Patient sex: M
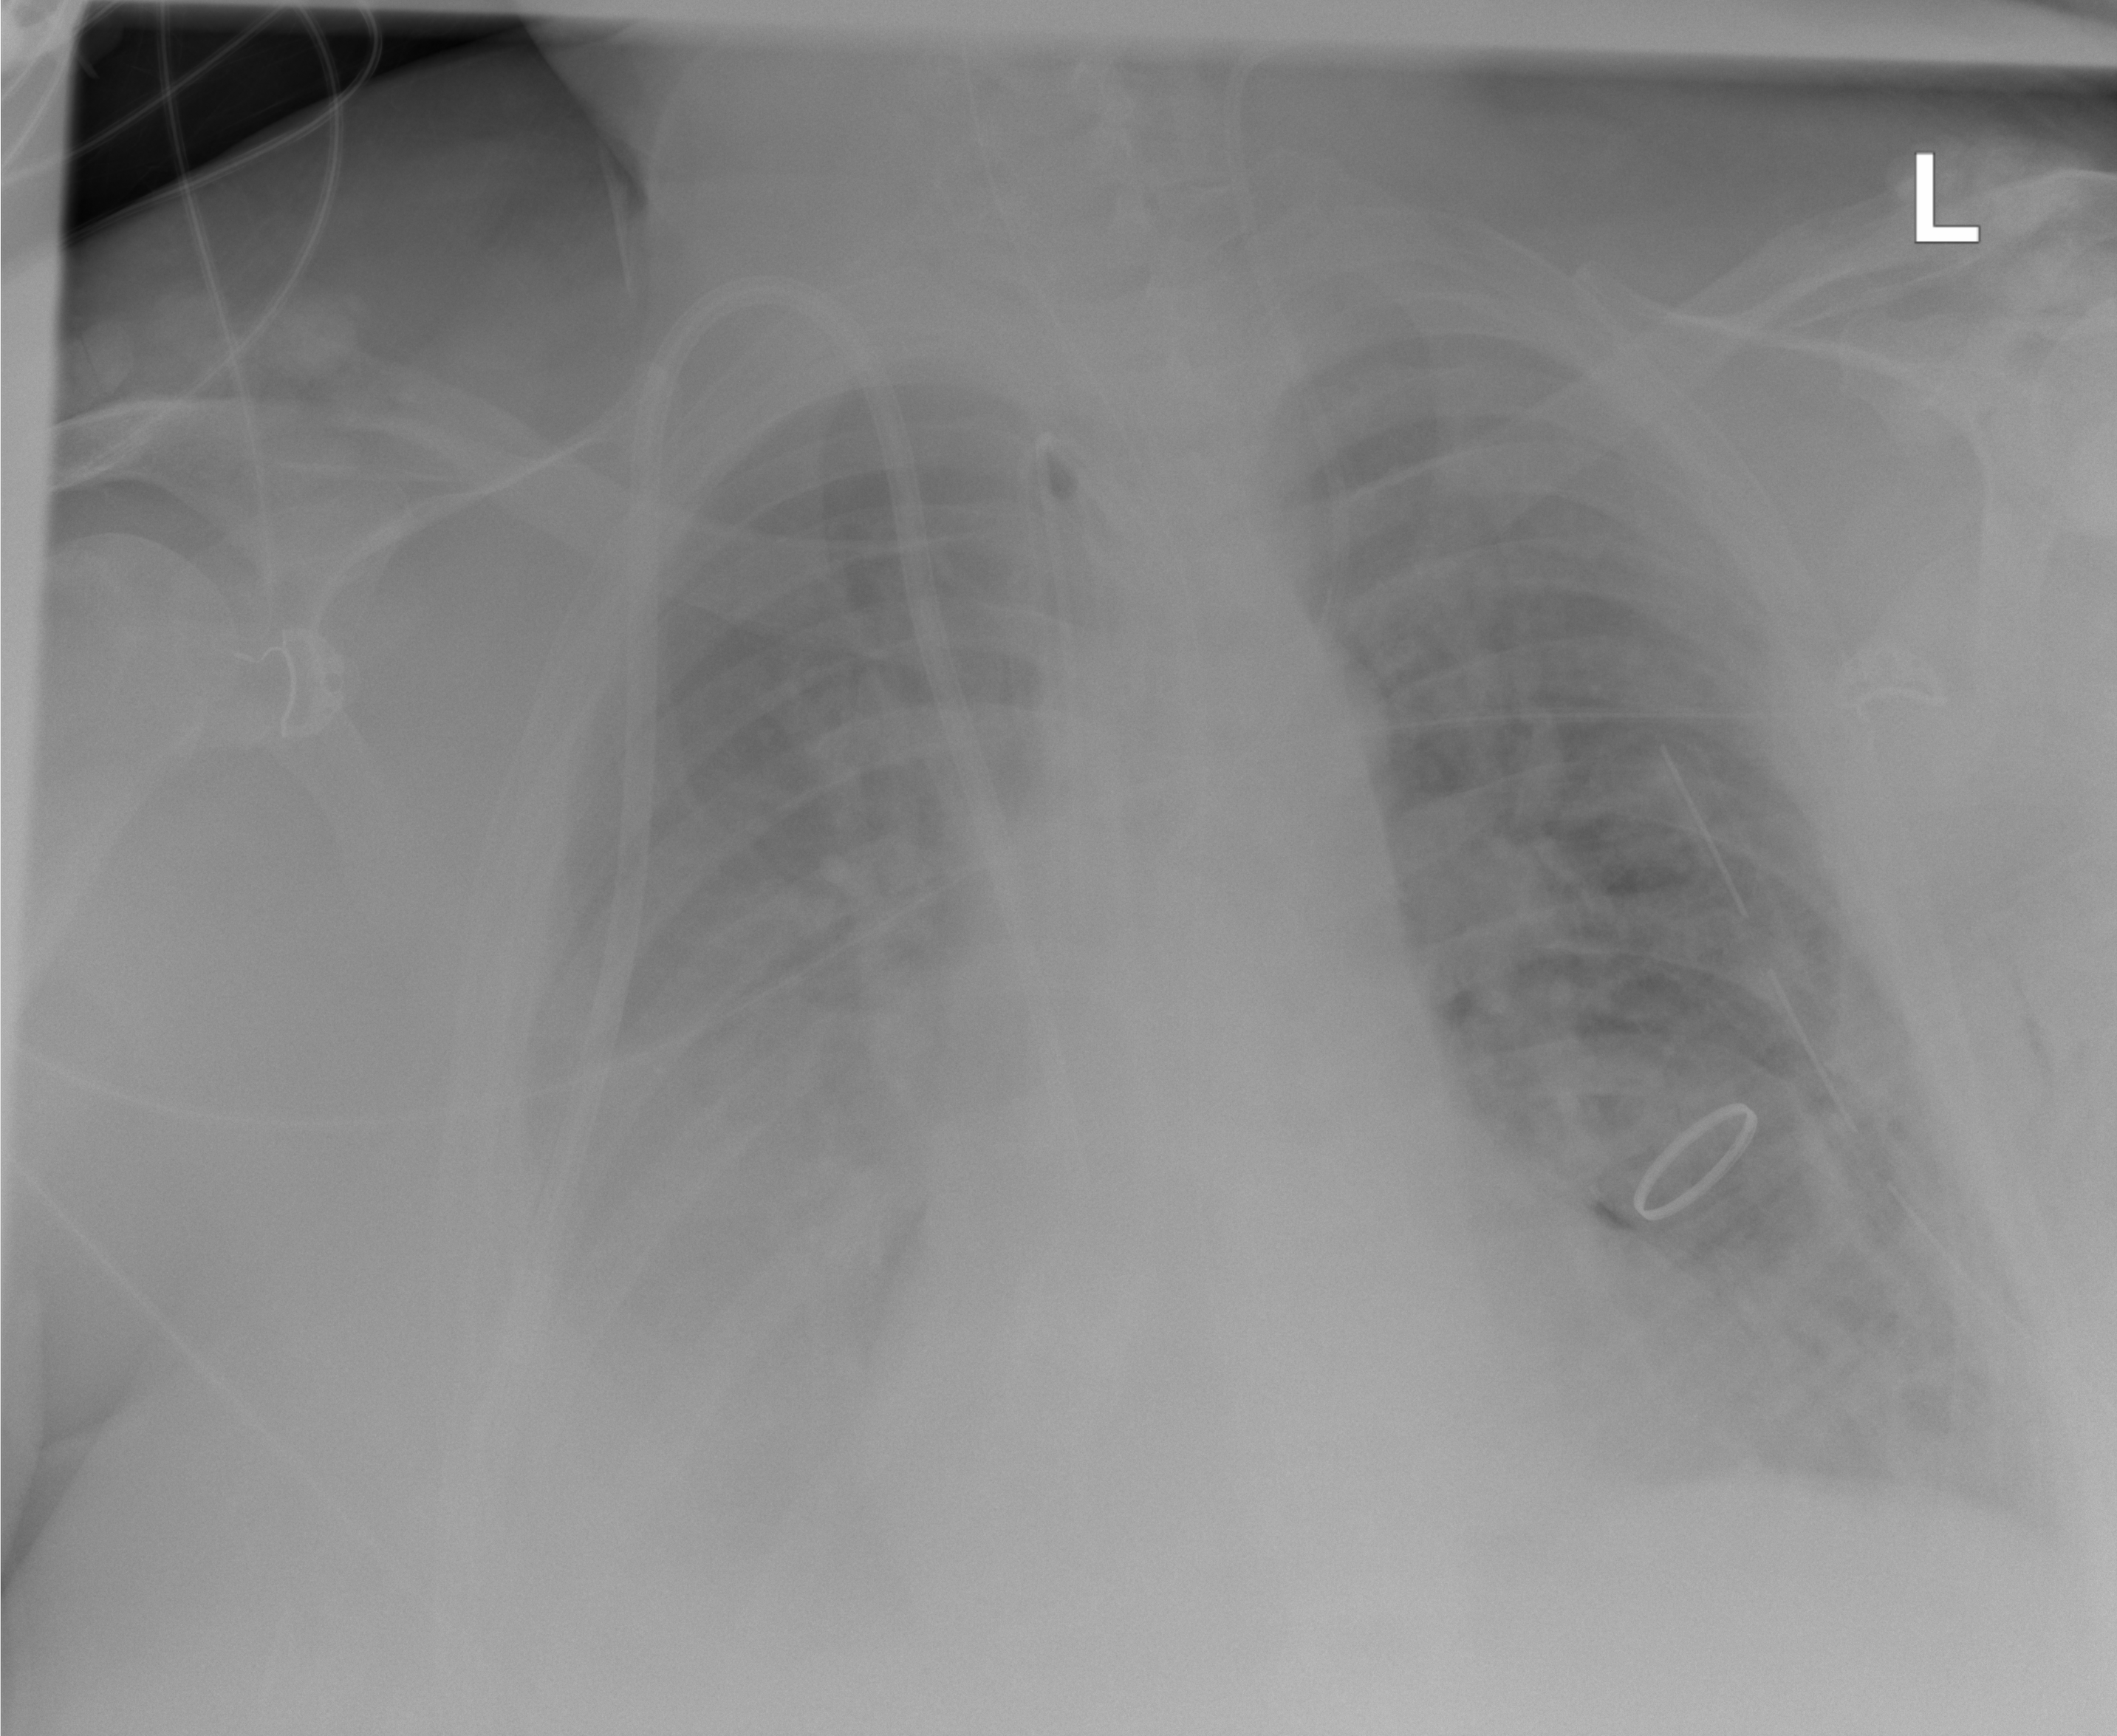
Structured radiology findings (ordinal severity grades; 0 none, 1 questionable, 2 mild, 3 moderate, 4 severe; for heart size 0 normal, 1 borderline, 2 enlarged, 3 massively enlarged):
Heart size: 2
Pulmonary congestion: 2
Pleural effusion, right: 3
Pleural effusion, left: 1
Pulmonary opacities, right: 2
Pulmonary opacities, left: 2
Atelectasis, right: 2
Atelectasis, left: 2